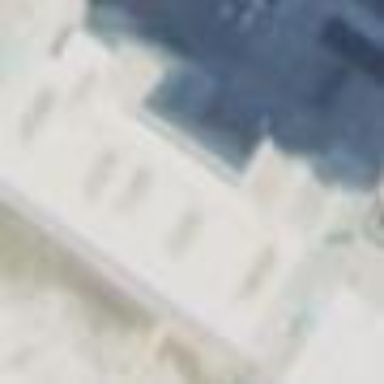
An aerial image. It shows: Hotel building.